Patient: sex F, age 71
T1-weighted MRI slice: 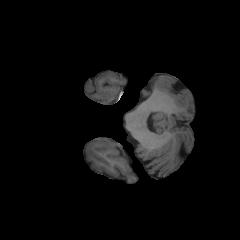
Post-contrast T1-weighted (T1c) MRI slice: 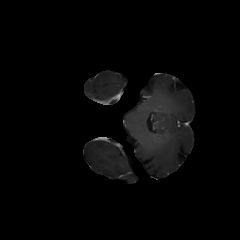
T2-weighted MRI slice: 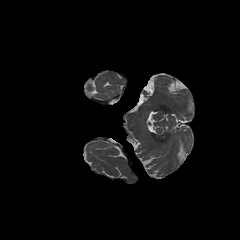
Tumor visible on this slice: no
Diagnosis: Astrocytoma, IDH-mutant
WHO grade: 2